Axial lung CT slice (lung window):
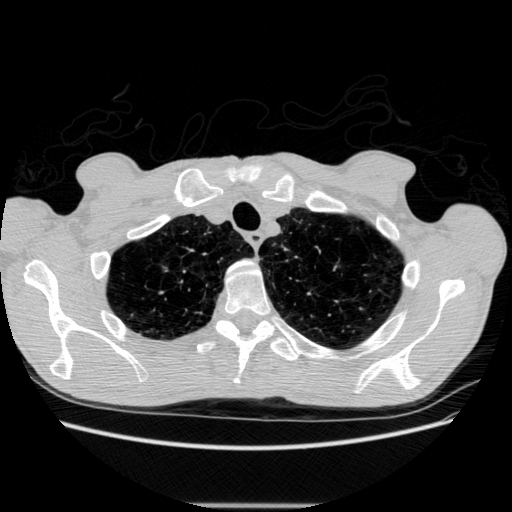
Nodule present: no